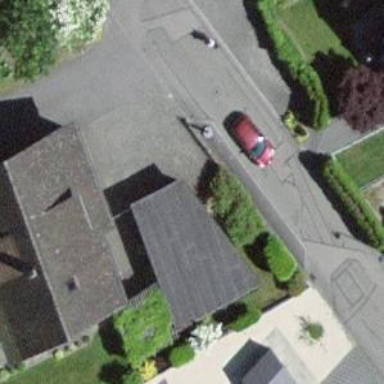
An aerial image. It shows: View of roof of building.